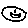
Label: smiley face